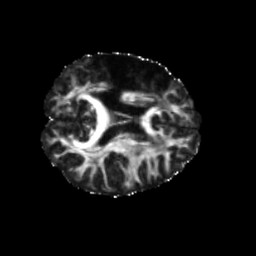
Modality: FA
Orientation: axial
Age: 36
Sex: female
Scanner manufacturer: siemens
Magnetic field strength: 3 T
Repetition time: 5.47 s
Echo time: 0.0854 s